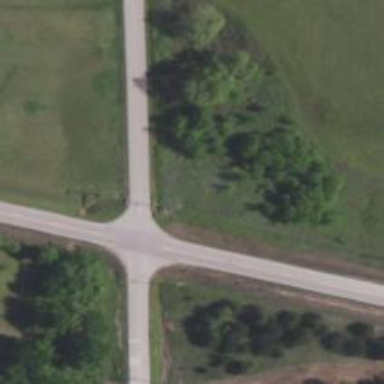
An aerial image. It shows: Stop road.